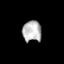
Tissue: skin
Cell type: Epithelial cells
Senescence score: 0.9094
Nuclear area (px): 388
Mean DAPI intensity: 183.005